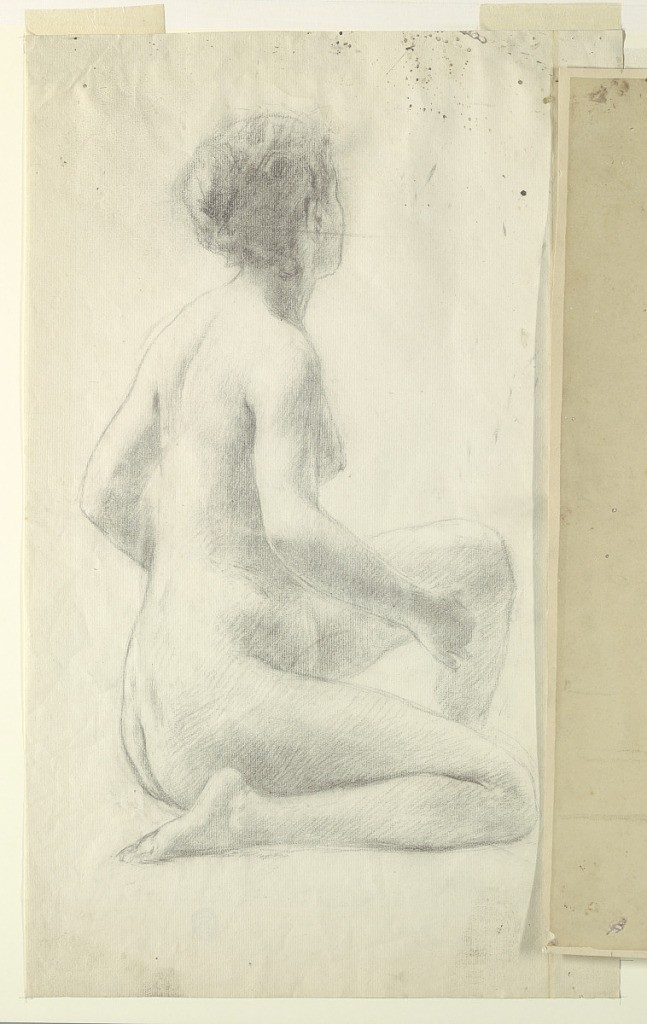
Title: Study for a seated woman, “Vintage Festival,” Mendelssohn Glee Club, New York, NY
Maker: Robert Frederick Blum, American, 1857–1903
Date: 1895–1898
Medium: Graphite on paper
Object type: Drawing
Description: A female figure seated with right leg bent.